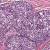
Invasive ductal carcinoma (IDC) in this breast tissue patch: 1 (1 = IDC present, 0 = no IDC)